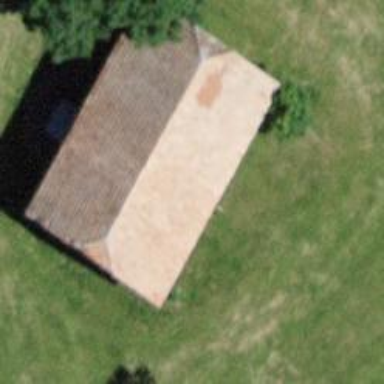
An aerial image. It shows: Barn.